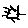
Label: sun